Field crop: maize
Growth stage: 2
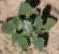
Species: chenopodium